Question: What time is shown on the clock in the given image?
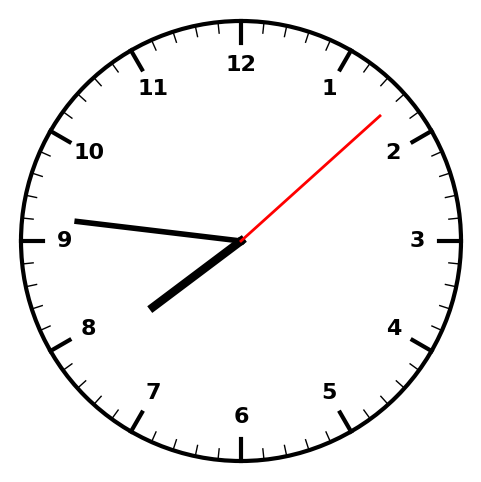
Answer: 07:46:08